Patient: sex F, age 38
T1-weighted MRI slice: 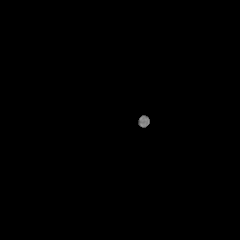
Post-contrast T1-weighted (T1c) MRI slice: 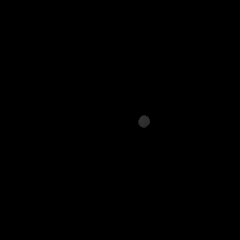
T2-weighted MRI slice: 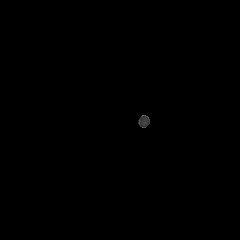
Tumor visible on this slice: no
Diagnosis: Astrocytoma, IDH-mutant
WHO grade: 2